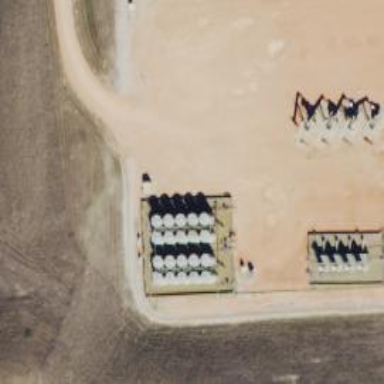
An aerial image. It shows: Storage tank that is man-made.